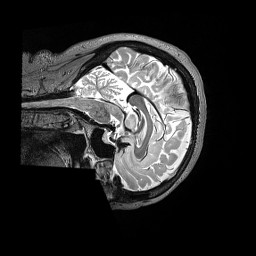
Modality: T2w
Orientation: sagittal
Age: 53
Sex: female
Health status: ill
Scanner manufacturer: siemens
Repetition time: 3.2 s